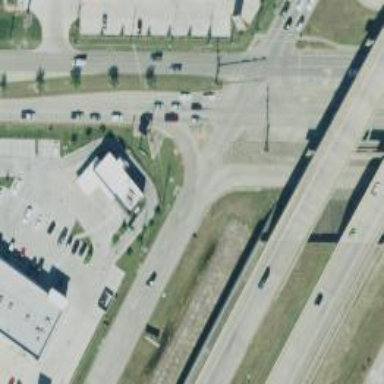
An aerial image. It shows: Secondary road with frontage road.